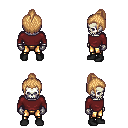
a pixel art fantasy rpg character, male body template, skeleton, maroon long-sleeve shirt, gold greaves, light blonde short topknot hairstyle, metal gloves, black shoes, four views (front, back, left, right), 2x2 character sprite sheet, small pixel art, hard edges, no anti-aliasing